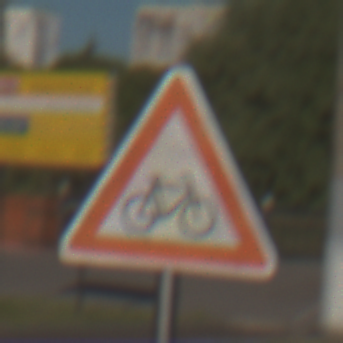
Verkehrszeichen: RadverkehrLinks
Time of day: MorningAfternoon
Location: Outdoor (Urban)
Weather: Clear
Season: NotSpecified
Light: Natural